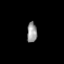
Tissue: prostate
Cell type: T cells
Senescence score: 0.295
Nuclear area (px): 197
Mean DAPI intensity: 150.107